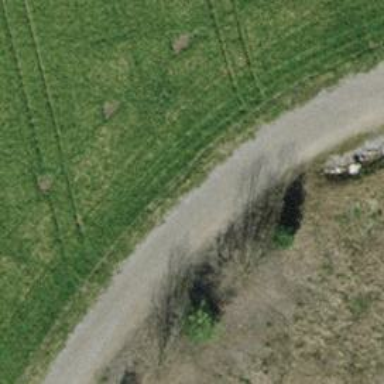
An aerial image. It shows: Pebblestone track with grade2 quality.